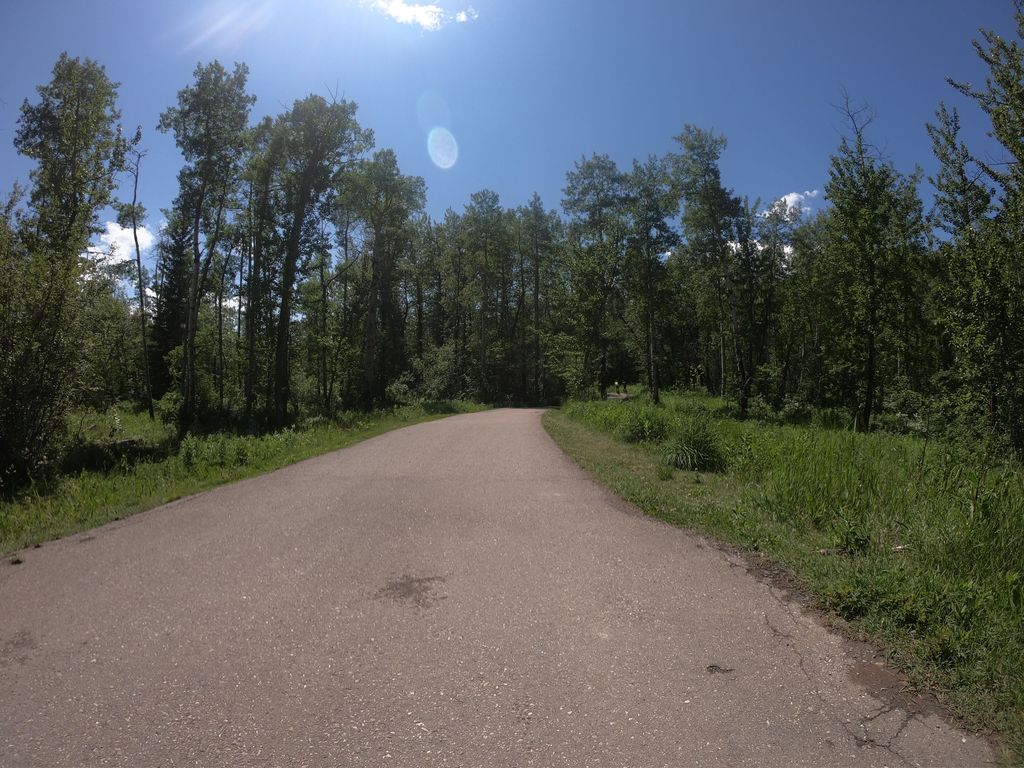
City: calgary